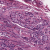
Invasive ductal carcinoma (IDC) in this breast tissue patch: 1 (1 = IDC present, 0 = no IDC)